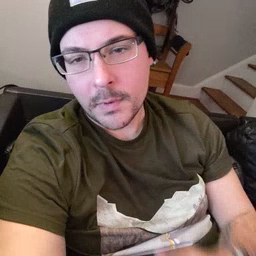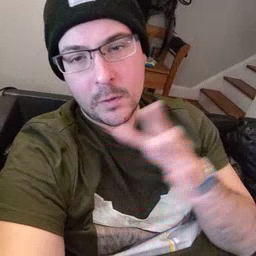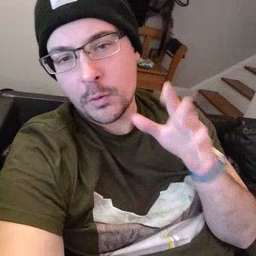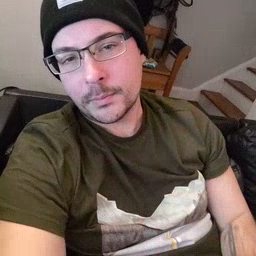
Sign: farm